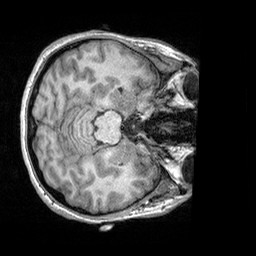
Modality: T1w
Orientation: axial
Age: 29
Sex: female
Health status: healthy
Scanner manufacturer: siemens
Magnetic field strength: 3 T
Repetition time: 2.3 s
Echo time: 0.00303 s